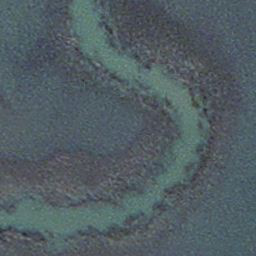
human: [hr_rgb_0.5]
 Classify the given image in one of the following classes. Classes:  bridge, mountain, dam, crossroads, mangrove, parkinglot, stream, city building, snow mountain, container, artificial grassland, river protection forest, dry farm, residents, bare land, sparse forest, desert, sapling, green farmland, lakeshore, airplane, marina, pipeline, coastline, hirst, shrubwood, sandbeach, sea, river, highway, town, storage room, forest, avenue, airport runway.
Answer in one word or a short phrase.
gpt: stream